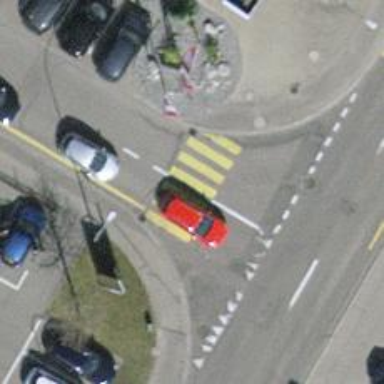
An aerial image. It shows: Uncontrolled crossing on the road.